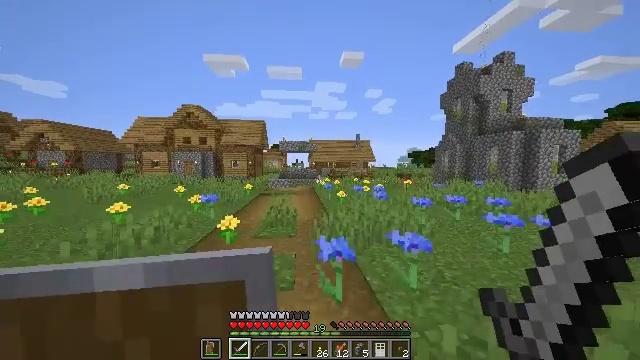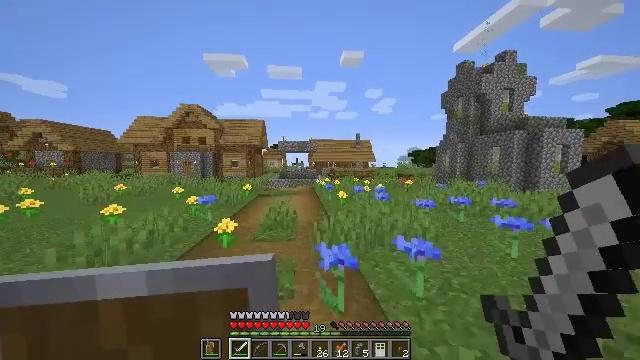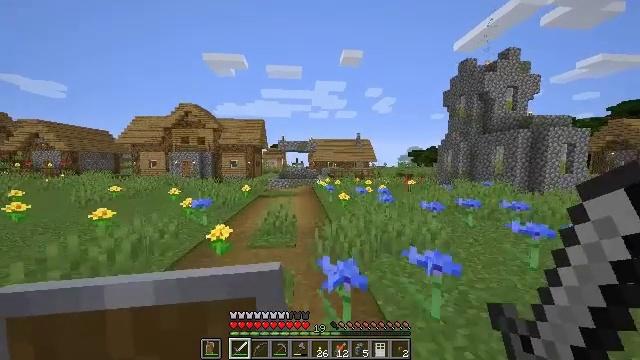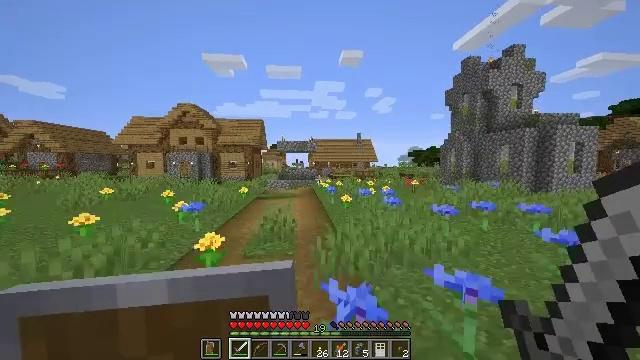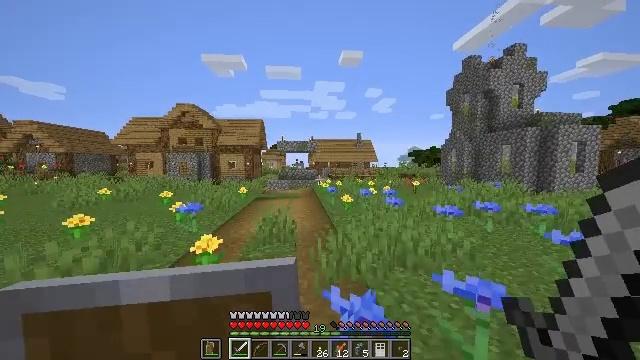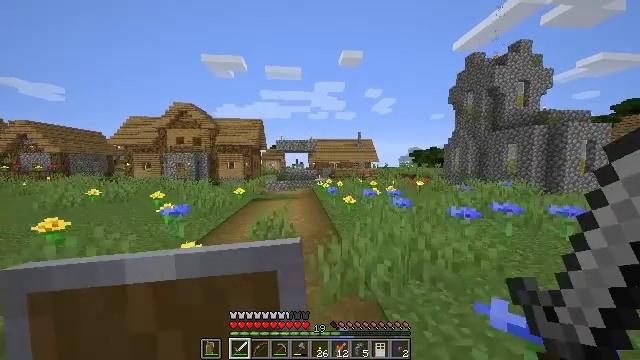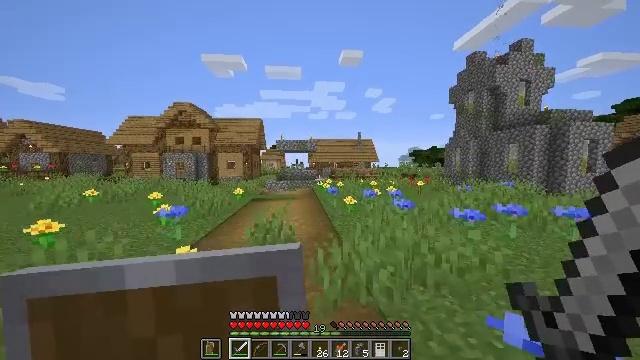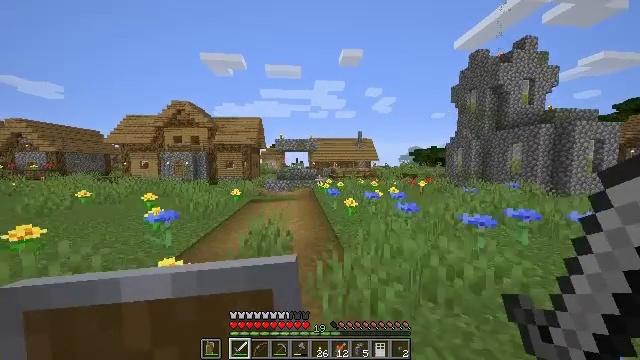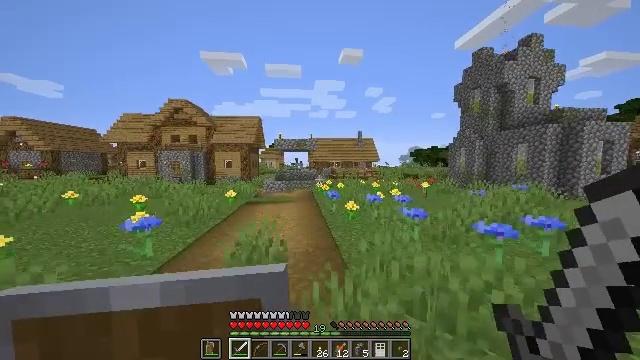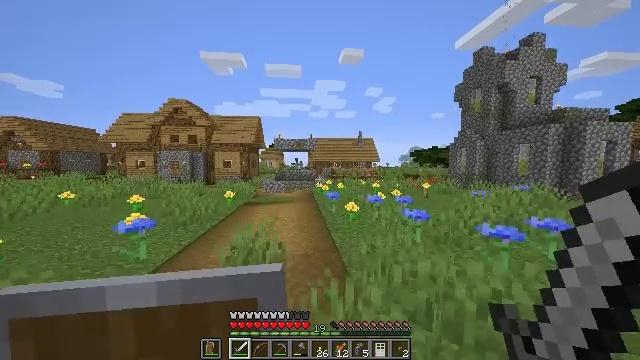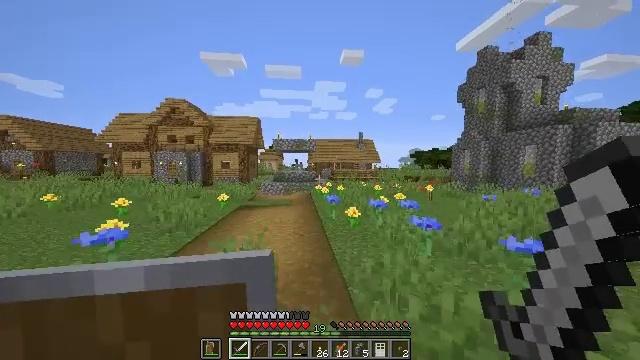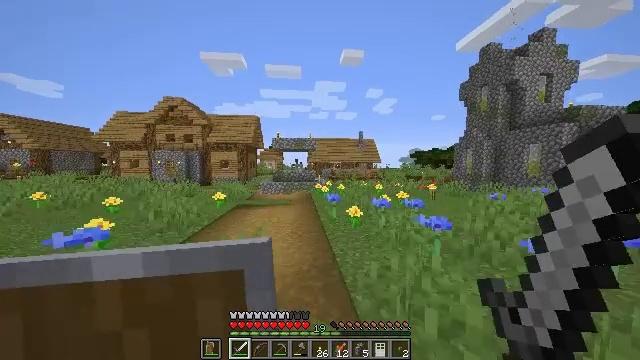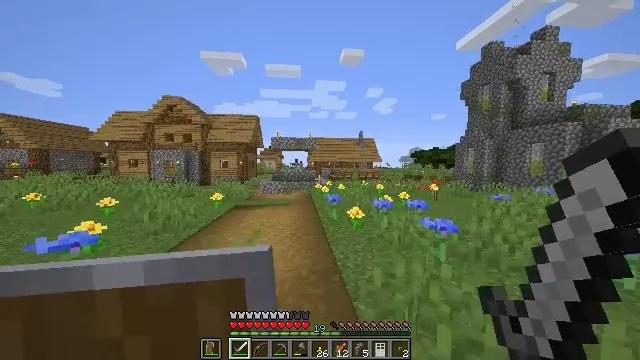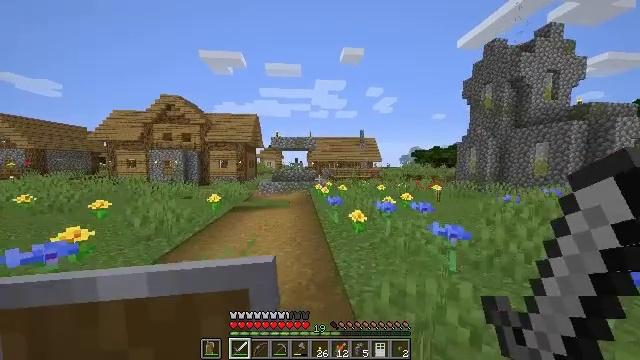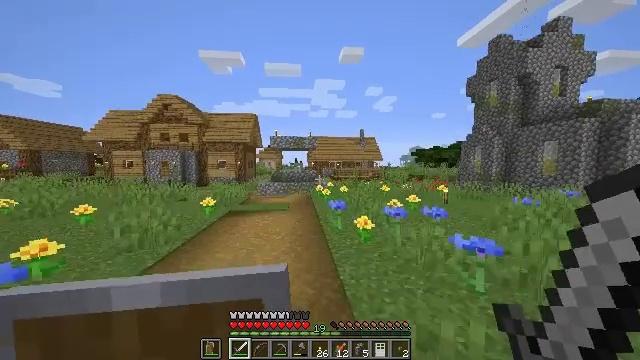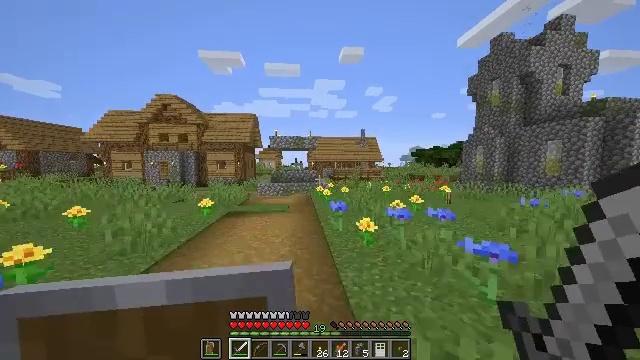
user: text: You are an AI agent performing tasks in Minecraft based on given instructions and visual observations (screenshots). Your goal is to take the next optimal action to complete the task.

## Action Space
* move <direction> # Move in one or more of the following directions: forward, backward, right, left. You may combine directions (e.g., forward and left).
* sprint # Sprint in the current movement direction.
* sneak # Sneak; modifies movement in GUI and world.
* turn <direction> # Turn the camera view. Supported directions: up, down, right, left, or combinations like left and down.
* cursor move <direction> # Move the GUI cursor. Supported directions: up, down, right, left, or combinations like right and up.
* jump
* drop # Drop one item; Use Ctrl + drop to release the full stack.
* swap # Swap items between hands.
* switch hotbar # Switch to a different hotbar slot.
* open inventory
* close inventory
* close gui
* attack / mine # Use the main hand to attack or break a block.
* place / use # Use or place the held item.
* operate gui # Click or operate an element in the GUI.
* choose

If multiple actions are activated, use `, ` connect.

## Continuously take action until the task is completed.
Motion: motion action
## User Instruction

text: Break the mature wheat plants.
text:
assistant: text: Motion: move forward
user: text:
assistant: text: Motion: move forward
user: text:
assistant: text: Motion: move forward
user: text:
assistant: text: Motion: move forward
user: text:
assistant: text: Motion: move forward
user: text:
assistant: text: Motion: move forward
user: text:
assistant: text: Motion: move forward
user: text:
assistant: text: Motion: move forward
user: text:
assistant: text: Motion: move forward
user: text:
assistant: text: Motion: move forward
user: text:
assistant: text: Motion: move forward
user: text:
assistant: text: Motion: move forward
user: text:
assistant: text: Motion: move forward
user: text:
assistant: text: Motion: move forward
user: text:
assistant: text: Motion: move forward, sprint
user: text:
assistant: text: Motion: move forward, sprint
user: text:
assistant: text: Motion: move forward, sprint
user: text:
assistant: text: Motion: move forward
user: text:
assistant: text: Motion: move forward
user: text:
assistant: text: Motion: move forward, turn right and down
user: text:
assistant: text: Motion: move forward, turn right and down, jump
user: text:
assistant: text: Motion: move forward, turn right and down, jump
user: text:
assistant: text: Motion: move forward, turn down, jump
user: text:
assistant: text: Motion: move forward
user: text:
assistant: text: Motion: move forward
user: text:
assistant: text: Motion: move forward
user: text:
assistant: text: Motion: move forward, turn left and down
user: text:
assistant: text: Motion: move forward
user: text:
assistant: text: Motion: move forward, turn left and down
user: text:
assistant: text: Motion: move forward, turn left